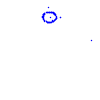
Particle: pion